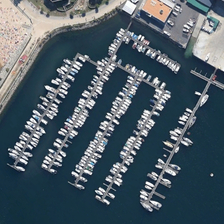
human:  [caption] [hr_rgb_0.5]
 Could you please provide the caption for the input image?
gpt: five rows of boats are orderly in a port .

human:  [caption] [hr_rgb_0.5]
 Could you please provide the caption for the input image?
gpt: the sea is dark blue .

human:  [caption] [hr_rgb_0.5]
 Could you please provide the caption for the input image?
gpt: there are many boats on a port .

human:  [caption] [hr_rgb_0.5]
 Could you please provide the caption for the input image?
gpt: five rows of boats are orderly in a port .

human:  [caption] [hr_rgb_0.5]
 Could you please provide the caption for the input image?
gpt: there are many boats on a port .